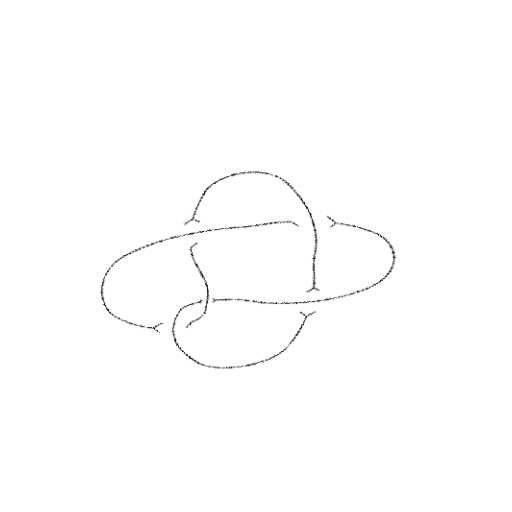
Crossing number: 5